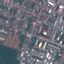
Land use / land cover: Residential